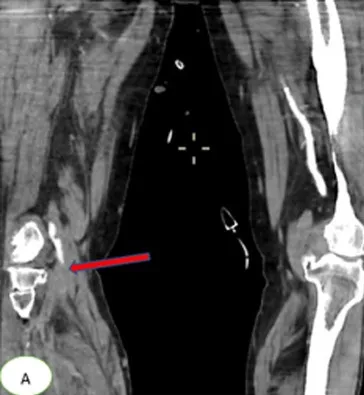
(A,B,C) computed tomography angiography of the lower limbs showing an abrupt arrest in the right popliteal artery (red arrows).
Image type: radiology (ct)